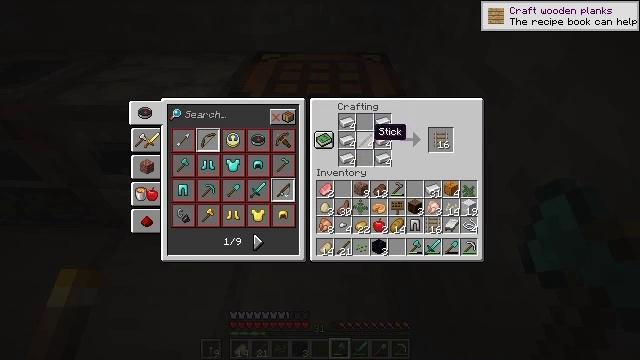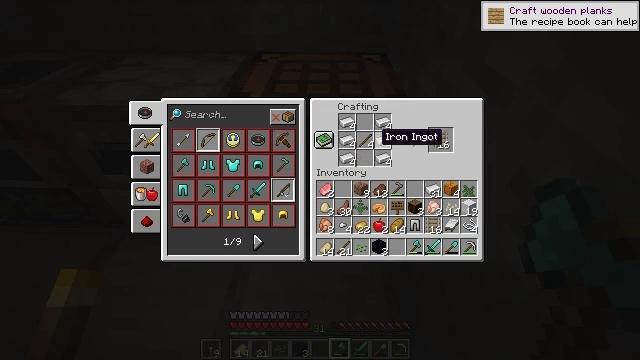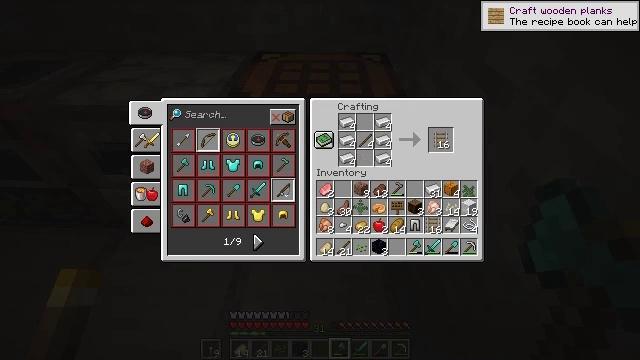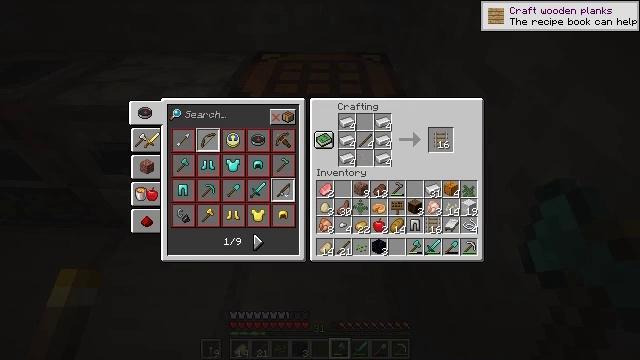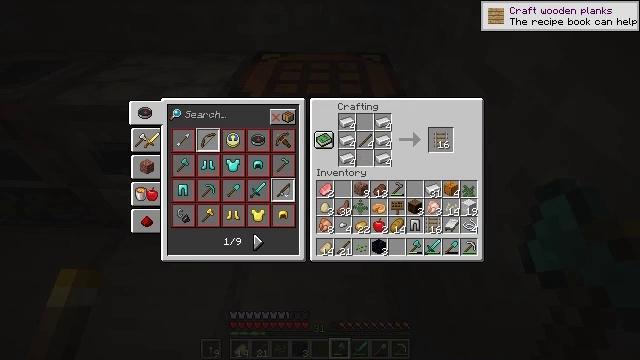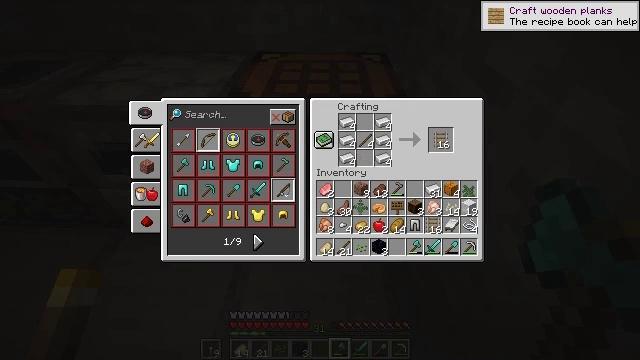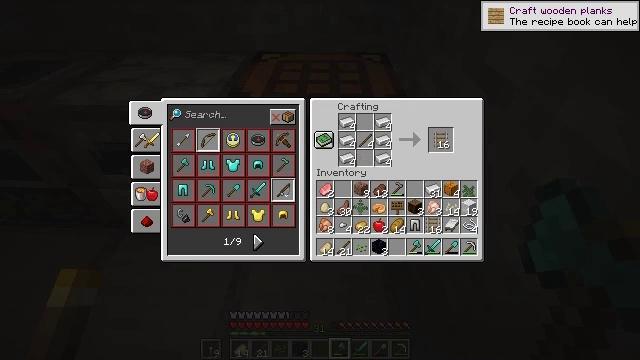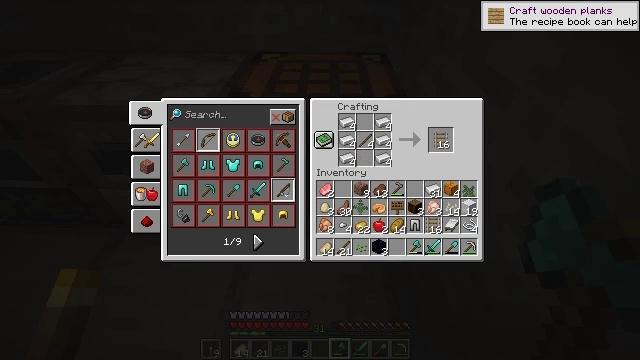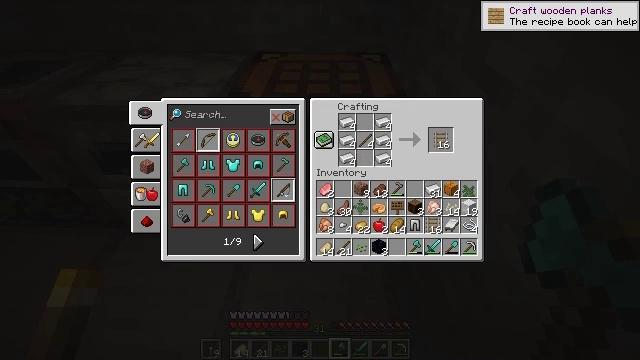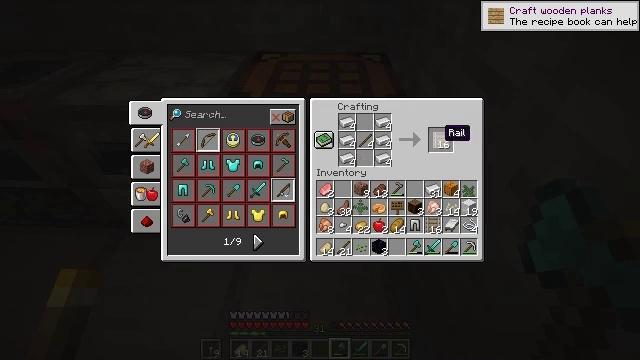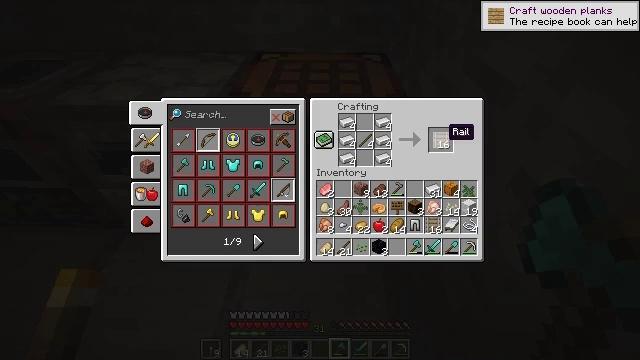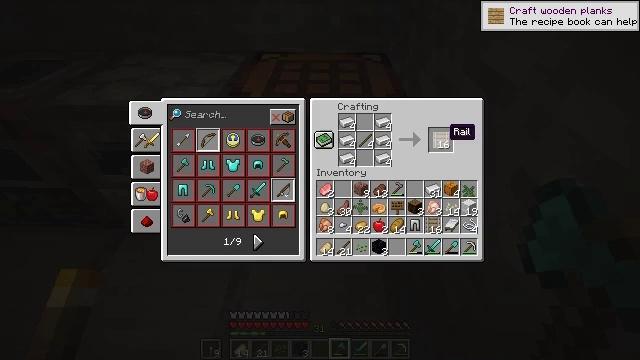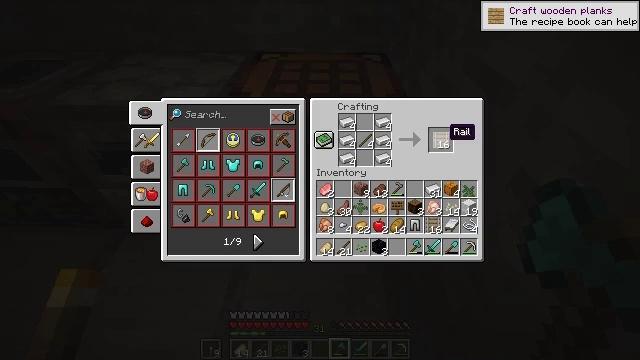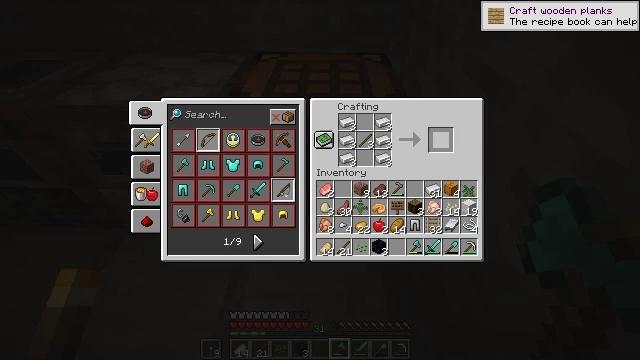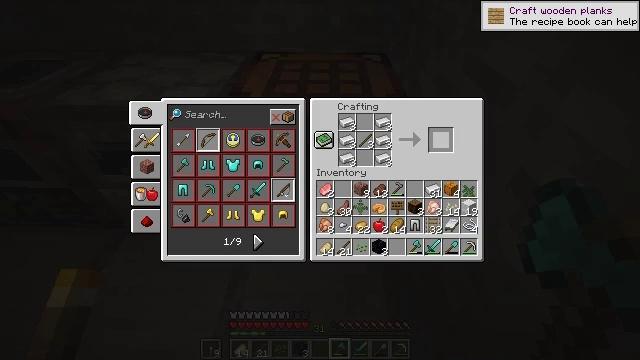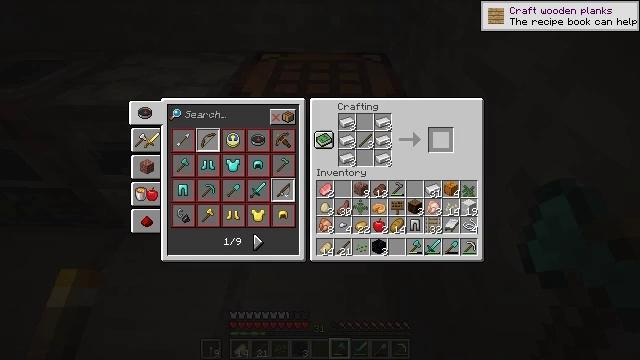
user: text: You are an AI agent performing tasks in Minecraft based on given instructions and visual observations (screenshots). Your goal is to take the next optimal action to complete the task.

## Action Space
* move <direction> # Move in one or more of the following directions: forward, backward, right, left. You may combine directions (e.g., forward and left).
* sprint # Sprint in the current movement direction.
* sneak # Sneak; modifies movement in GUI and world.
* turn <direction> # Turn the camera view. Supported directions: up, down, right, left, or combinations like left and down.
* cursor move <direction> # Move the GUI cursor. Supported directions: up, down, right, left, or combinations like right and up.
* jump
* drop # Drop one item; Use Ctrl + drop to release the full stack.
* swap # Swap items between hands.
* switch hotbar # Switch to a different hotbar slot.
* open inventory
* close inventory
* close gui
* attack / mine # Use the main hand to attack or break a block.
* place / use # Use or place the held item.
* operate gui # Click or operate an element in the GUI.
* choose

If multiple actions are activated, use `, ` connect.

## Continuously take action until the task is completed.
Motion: motion action
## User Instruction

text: Craft a rail.
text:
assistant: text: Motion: no_op
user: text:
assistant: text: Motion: turn right
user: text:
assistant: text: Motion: turn right
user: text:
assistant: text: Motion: no_op
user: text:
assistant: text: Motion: no_op
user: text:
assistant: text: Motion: no_op
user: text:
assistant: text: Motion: sneak
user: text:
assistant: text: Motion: sneak
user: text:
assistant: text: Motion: sneak
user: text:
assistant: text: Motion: sneak
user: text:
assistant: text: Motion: sneak
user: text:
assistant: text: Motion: sneak
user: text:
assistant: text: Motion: sneak, attack / mine
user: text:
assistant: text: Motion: sneak, attack / mine
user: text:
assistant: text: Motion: sneak
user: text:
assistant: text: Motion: sneak
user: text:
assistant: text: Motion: sneak
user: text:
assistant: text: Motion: sneak
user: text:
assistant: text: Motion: sneak
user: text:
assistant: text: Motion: sneak
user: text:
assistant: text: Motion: sneak
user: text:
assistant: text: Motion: sneak
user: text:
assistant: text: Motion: sneak
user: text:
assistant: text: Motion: sneak
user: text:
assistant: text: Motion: sneak
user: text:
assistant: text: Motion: sneak
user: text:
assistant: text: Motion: sneak
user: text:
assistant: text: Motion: sneak
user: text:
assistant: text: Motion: no_op
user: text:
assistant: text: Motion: no_op